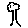
Label: tree